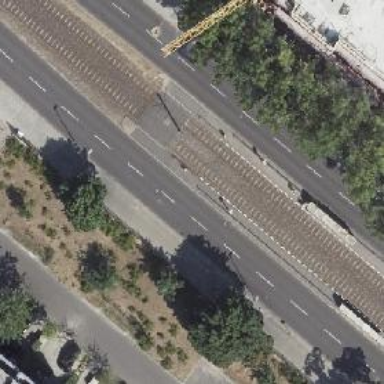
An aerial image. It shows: Unmarked crossing on the road.